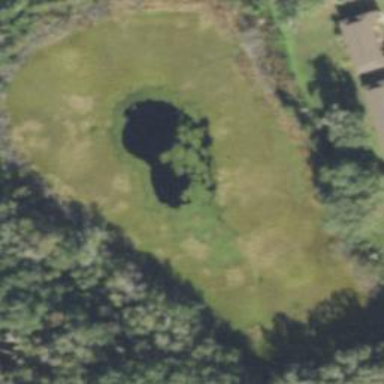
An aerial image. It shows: Serene pond surrounded by nature.